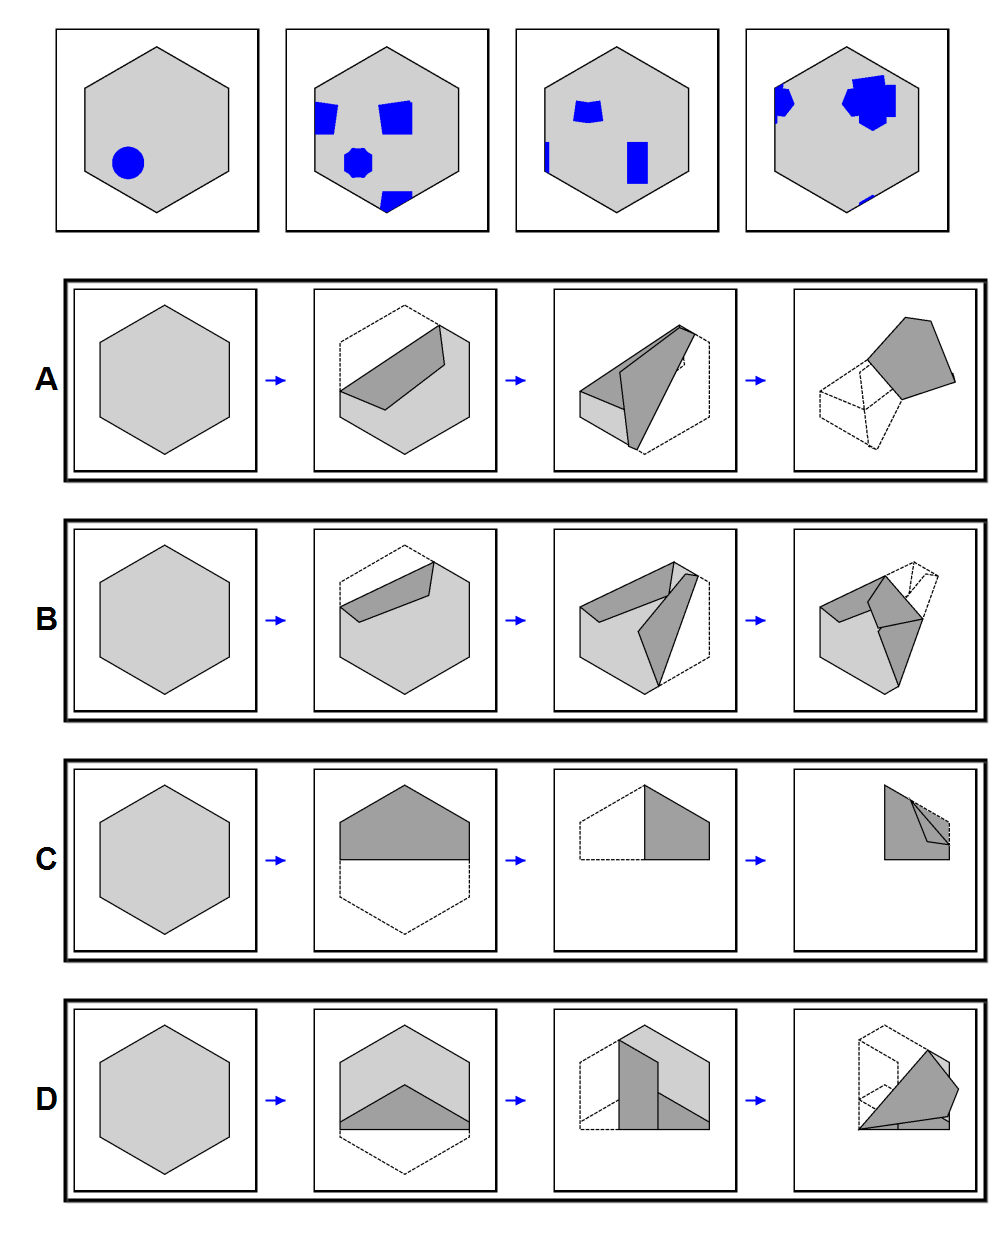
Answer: D